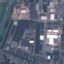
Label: Industrial